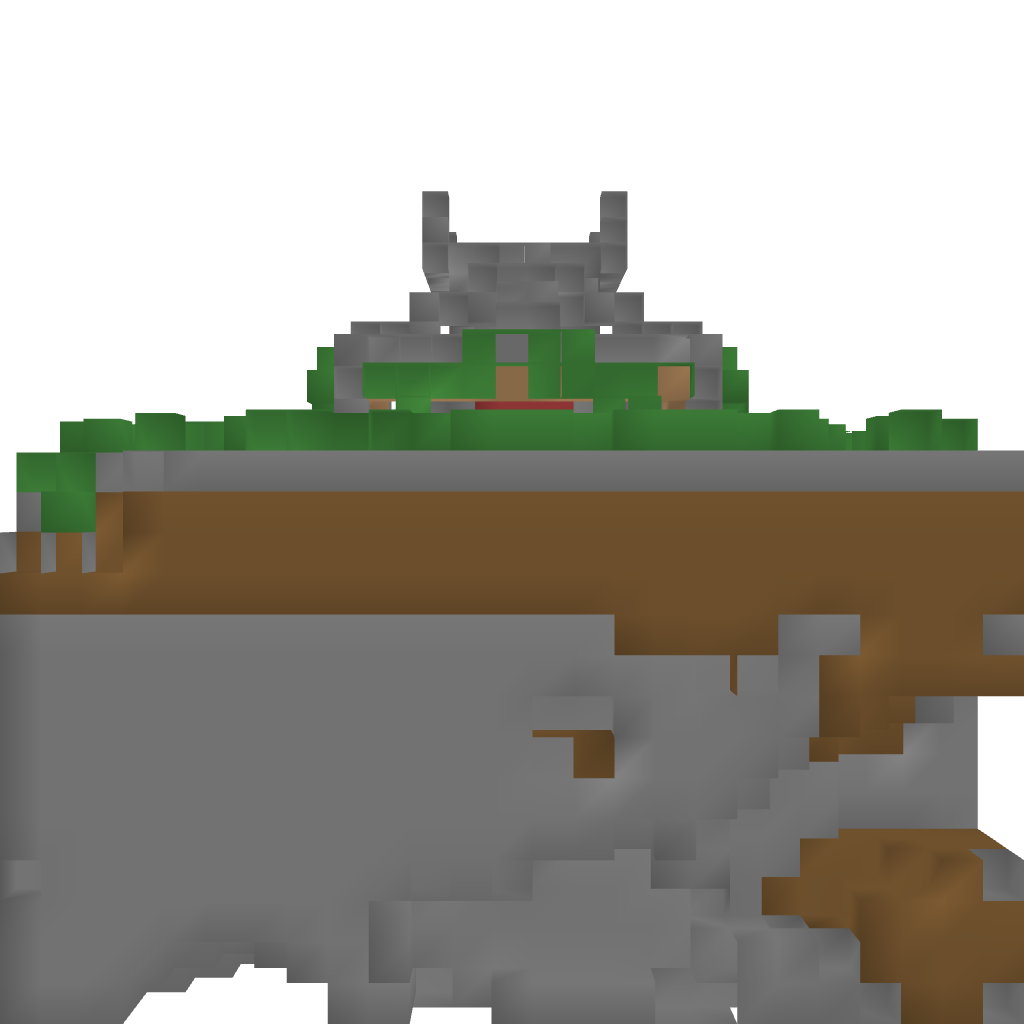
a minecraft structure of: The Modern Outpost [1] 60% earth some green grass on top of that and an outpost tower on top of that